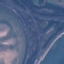
Land use / land cover class: Highway